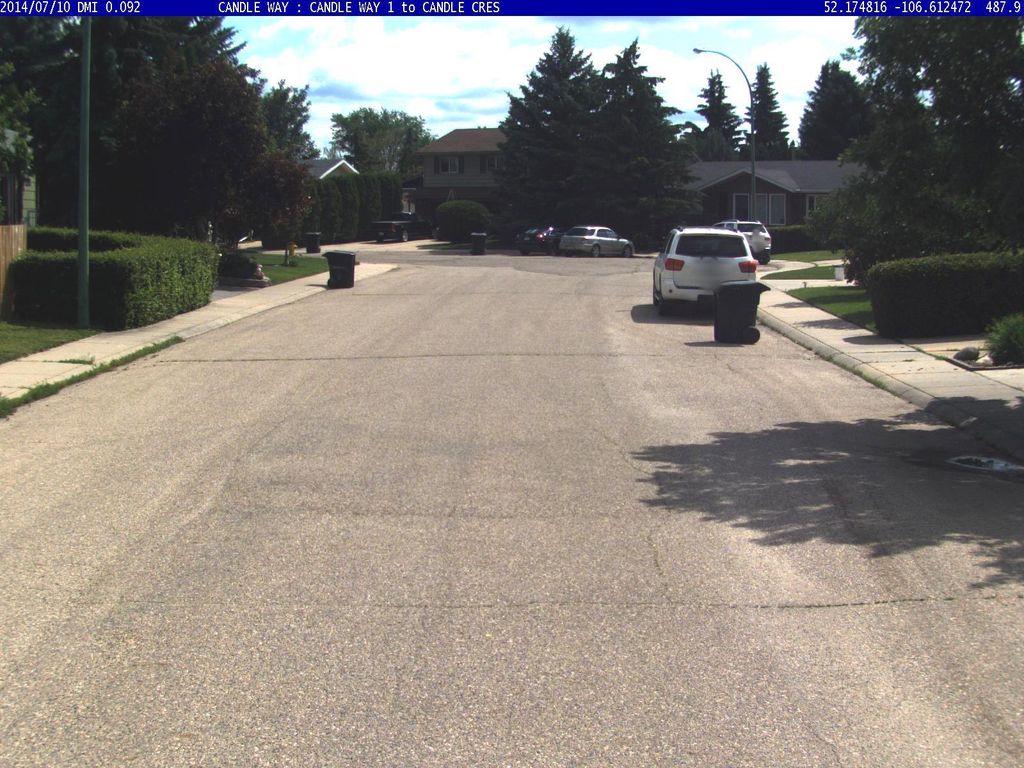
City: saskatoon